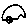
Label: car